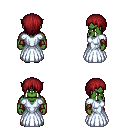
a pixel art fantasy rpg character, male body template, orc, green skin, underdress, teal pants, brunette plain hairstyle, cloth bracers, gray slippers, four views (front, back, left, right), 2x2 character sprite sheet, small pixel art, hard edges, no anti-aliasing